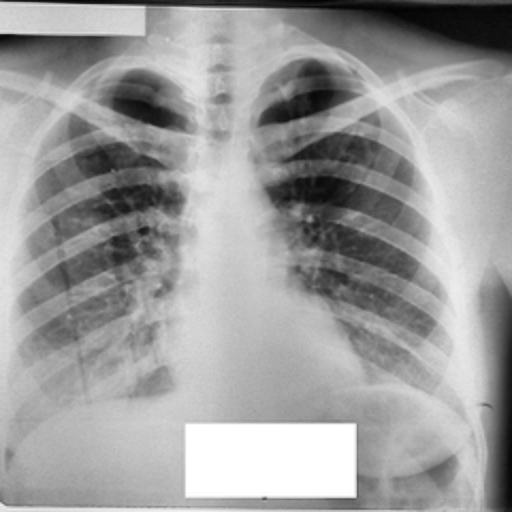
Finding: TUBERCULOSIS